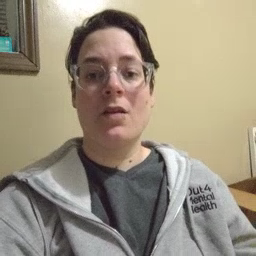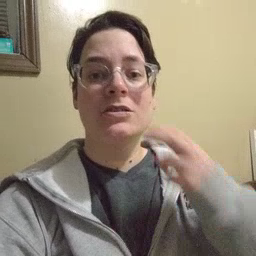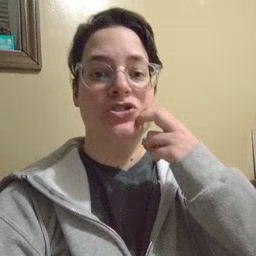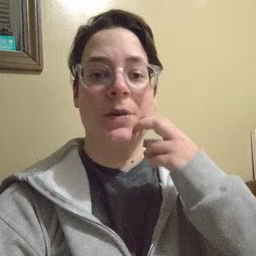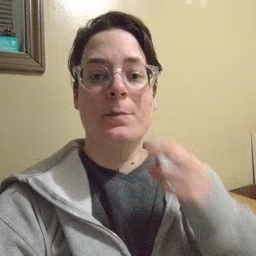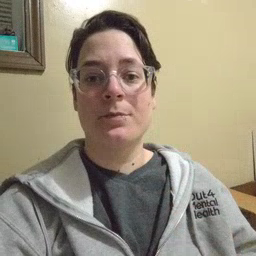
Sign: gum